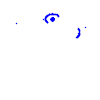
Particle: proton